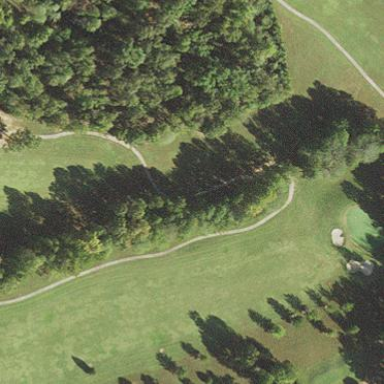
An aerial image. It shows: Area with grass used as rough in golf course.